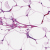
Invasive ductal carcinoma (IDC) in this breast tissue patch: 0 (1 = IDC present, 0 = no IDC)